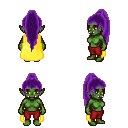
a pixel art fantasy rpg character, female body template, orc, green skin, yellow cape, red pants, purple extra-long topknot hairstyle, four views (front, back, left, right), 2x2 character sprite sheet, small pixel art, hard edges, no anti-aliasing